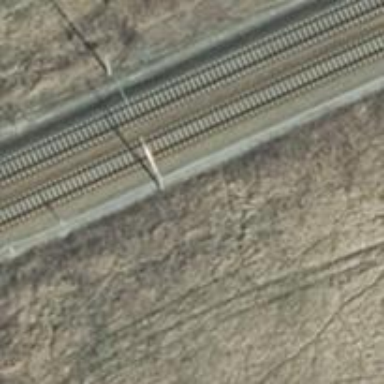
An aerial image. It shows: Railway milestone with catenary mast.